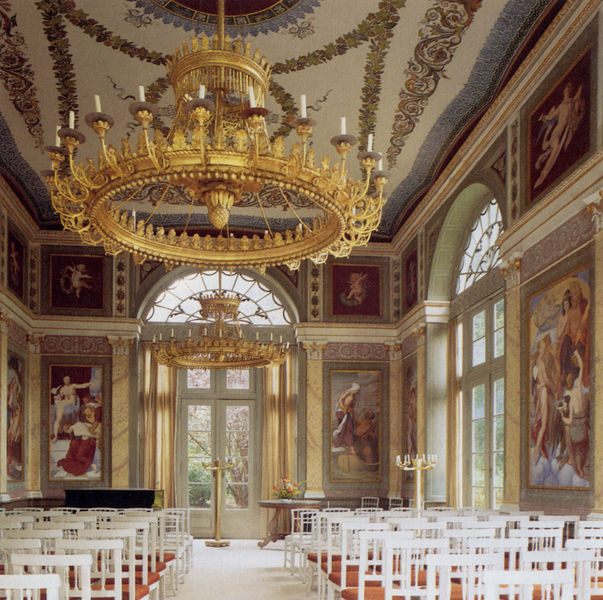
Titel: Blick in den Gartensalon
Standort: Rüdigsdorf
Institution: ehemaliges Herrenhaus
Schlagwörter: blau, flügel, gemälde, nackt, schatten, weiß, gelb, grün, menschen, sitzen, braun, fenster, hell, lampe, lampen, licht, lichter, raum, stühle, tisch, tür, zimmer, gebäude, rot, schloss, muster, ornament, wand, barock, rahmen, bild, innenraum, vorhang, kirche, boden, gold, interieur, decke, innen, konzert, rosa, fliegen, engel, garten, hellblau, bilder, bogen, türen, fußboden, pilaster, saal, figuren, rundbogen, lehnen, gestühl, polster, vorhänge, klavier, ornamente, verzierung, wandgemälde, wandmalerei, kerze, kerzen, kronleuchter, leuchter, lüster, stuck, bemalt, foto, fotografie, photographie, kreuz, palast, nakt, deko, mythologie, girlanden, photo, reihen, kerzenständer, kerzenleuchter, bestuhlung, fresken, empfang, ständer, hochzeit, kassetten, deckengemälde, fresko, museum, weinrot, röte, putten, fotographie, putti, kandelaber, lisenen, barok, versaille, konzertsaal, festsaal, fenmster, flügeltüren, menscen, ausstattung, inventar, wandbemalung, vortrag, blumengirlanden, thronsaal, stuhlreihen, deckenbemalung, empfangssaal, bankreihe, eckenmalerei, freskend, stähle, scheußlich, rednerpult, arkantusblätter, er, vortragssaal